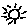
Label: sun